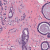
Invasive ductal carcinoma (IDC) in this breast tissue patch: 1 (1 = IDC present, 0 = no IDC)